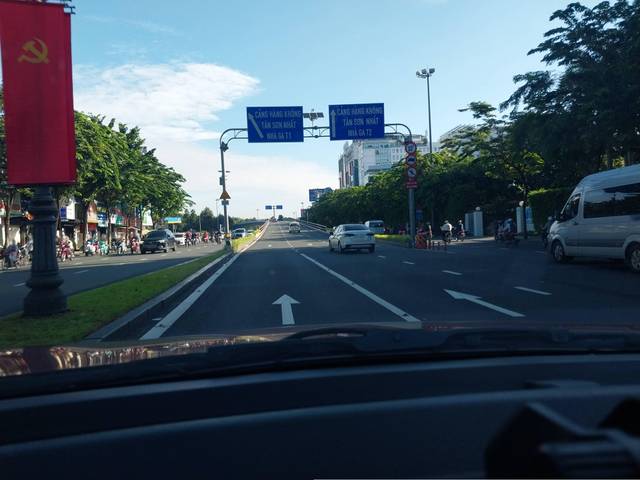
Region: Vietnam
Coordinates: 10.81, 106.665